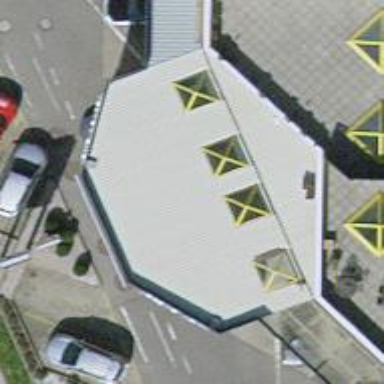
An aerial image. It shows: Fuel station.